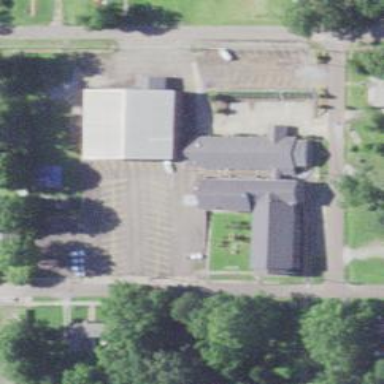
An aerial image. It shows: Place of worship.